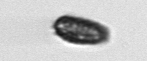
Label: Pseudochattonella_farcimen